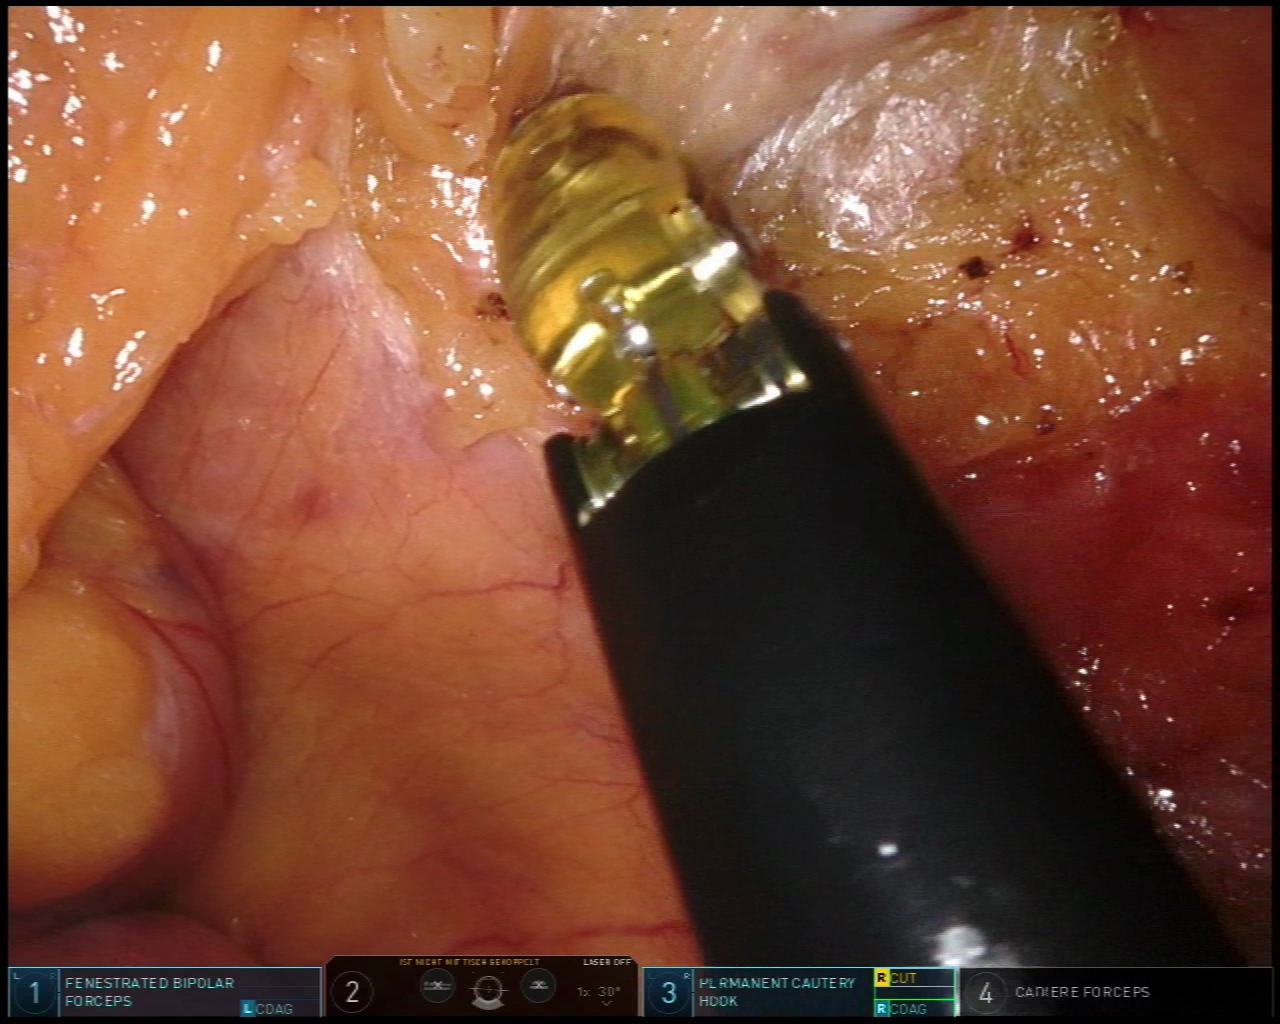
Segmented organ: inferior_mesenteric_artery
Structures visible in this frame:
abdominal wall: no
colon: no
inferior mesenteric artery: yes
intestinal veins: no
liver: no
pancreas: no
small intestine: no
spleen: no
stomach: no
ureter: no
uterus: no
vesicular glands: no